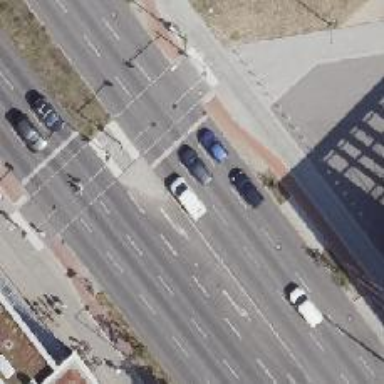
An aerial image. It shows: Road with traffic signals.